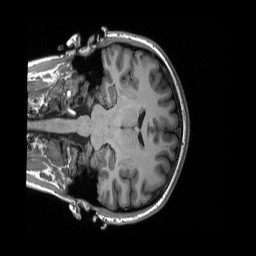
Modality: T1w
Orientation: coronal
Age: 27
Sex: female
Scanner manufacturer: siemens
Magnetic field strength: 3 T
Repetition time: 2.3 s
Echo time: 0.00298 s